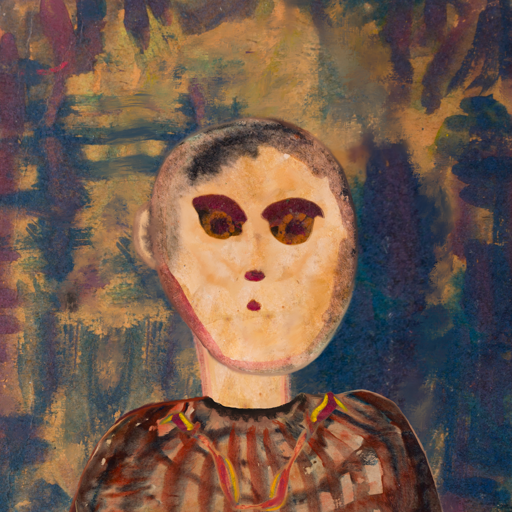
Background: InTheSun, Head And Neck Front: Childish, Face Front: Doll, Bust: Orphan, Hair Front: Blank, Head Accessory: Blank, Second Necklace: Gypsy_Mother_1, Necklace: Blank, Baby: Blank